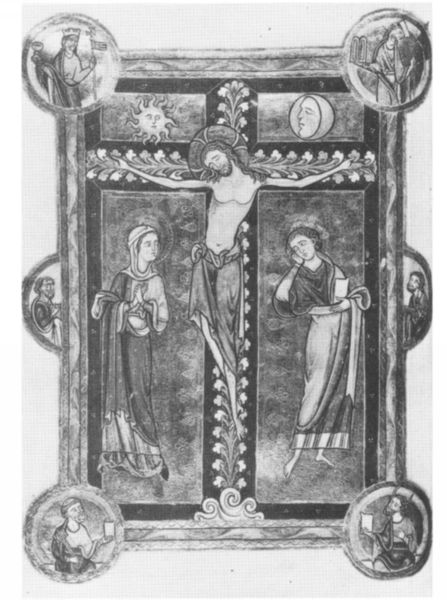
Titel: Psalter von Robert de Lindesey
Institution: London, Society of Antiquaries
Schlagwörter: baum, blätter, mann, menschen, blume, blumen, frau, holz, kleid, blüten, malerei, ornament, bart, johannes, rahmen, tod, trauer, bild, kirche, sonne, stoff, krone, kreis, ranken, bogen, fahne, graphik, figuren, ornamente, nägel, foto, vier, mond, lendentuch, buch, kreuz, rechteck, stern, strahlen, gestirne, gebogen, schriften, ranke, buchseite, ecken, heiligenschein, nimbus, christus, jesus, kreuzigung, leiden, mittelalter, schriftrolle, heilige, jünger, sechs, heilig, maria, magdalena, gekreuzigt, welt, christentum, auferstehung, christi, johannes der täufer, medaillons, markus, buchmalerei, evangelisten, lukas, propheten, matthäus, vignetten, medaillions